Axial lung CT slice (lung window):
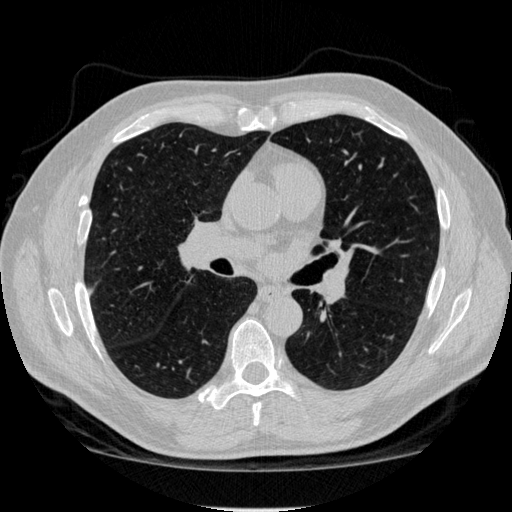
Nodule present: no